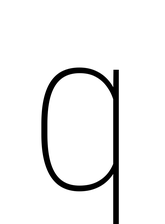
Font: Roboto_Condensed_Thin